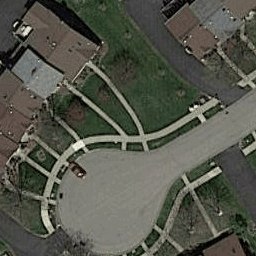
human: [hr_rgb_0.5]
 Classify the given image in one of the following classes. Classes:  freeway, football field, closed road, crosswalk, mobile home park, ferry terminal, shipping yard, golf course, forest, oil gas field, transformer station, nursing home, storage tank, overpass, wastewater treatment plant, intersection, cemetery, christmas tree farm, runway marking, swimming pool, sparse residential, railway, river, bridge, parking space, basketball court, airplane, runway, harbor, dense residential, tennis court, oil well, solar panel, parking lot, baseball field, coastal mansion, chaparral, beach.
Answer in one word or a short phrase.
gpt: closed road